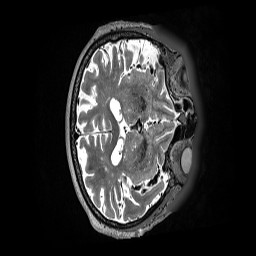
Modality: T2w
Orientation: axial
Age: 82
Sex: female